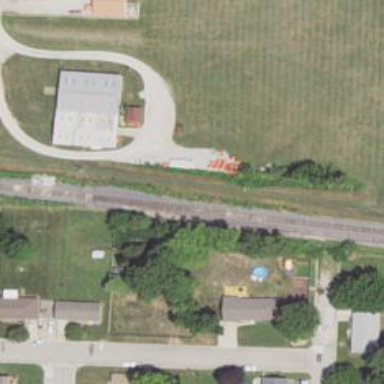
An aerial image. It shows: Railway siding with rails.